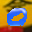
Label: 0